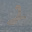
Label: 2